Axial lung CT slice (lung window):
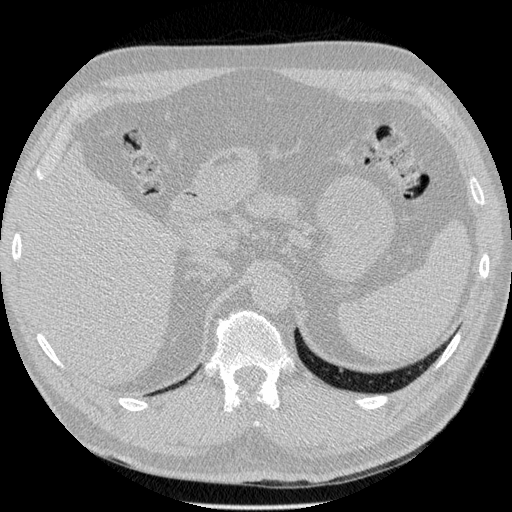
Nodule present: no